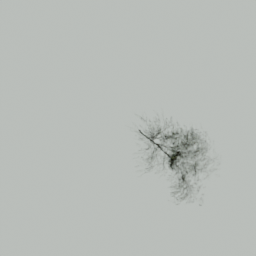
Label: nature